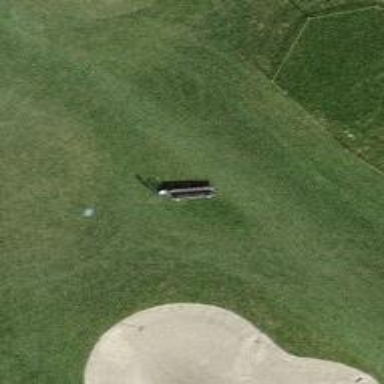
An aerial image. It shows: Bench.